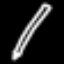
Label: pencil